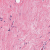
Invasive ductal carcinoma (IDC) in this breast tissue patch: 0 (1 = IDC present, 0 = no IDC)